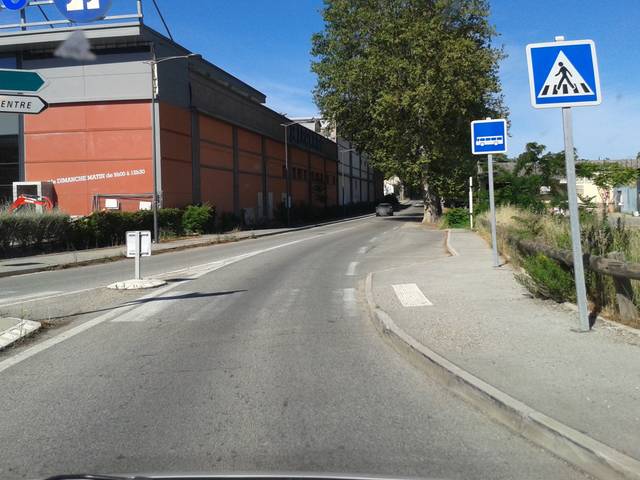
Region: France
Coordinates: 43.642, 5.535